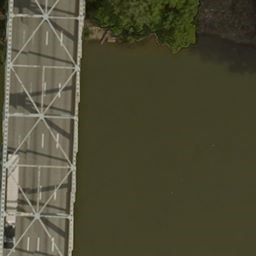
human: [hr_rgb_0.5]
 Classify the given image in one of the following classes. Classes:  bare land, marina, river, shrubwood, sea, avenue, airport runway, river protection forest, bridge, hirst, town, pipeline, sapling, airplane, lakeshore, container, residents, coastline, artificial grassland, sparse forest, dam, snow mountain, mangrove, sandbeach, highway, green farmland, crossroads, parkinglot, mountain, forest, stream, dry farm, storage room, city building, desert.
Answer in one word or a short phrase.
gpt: bridge